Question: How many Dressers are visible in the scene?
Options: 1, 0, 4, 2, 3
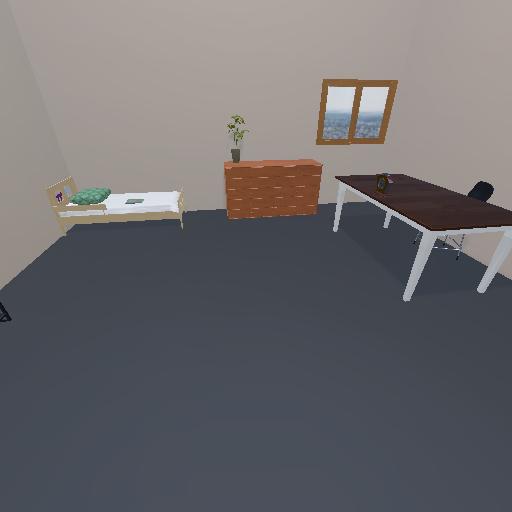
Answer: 1